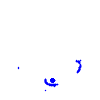
Particle: electron